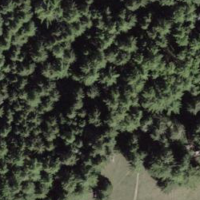
EUNIS habitat code: 43
Species observed at this site:
Nucifraga caryocatactes